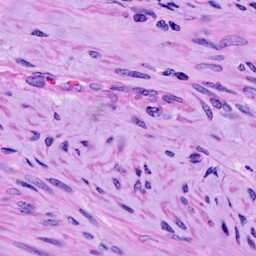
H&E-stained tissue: Cervix